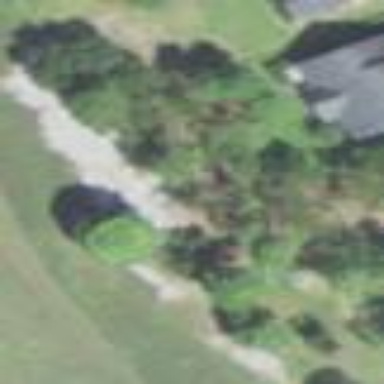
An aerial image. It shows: Sand bunker on golf course.